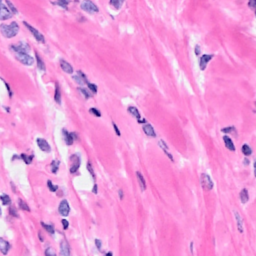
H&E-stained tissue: Breast